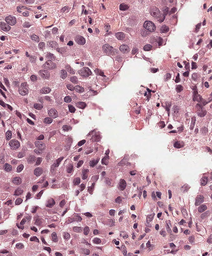
Tumor epithelial tissue: yes
Tumor-associated stroma tissue: yes
Normal tissue: no